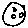
Label: moon